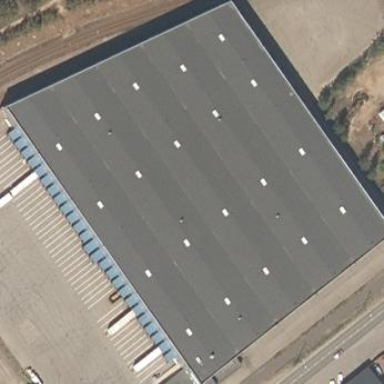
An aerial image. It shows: Warehouse with flat roof.